Aerial crown-view tile of a tropical tree (Barro Colorado Island, Panama), acquired 20241112:
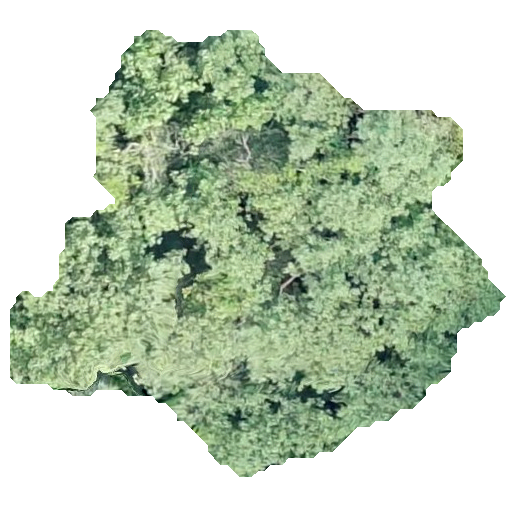
Species: Hieronyma alchorneoides
GBIF accepted scientific name: Hieronyma alchorneoides
Crown area: 215.287 m²